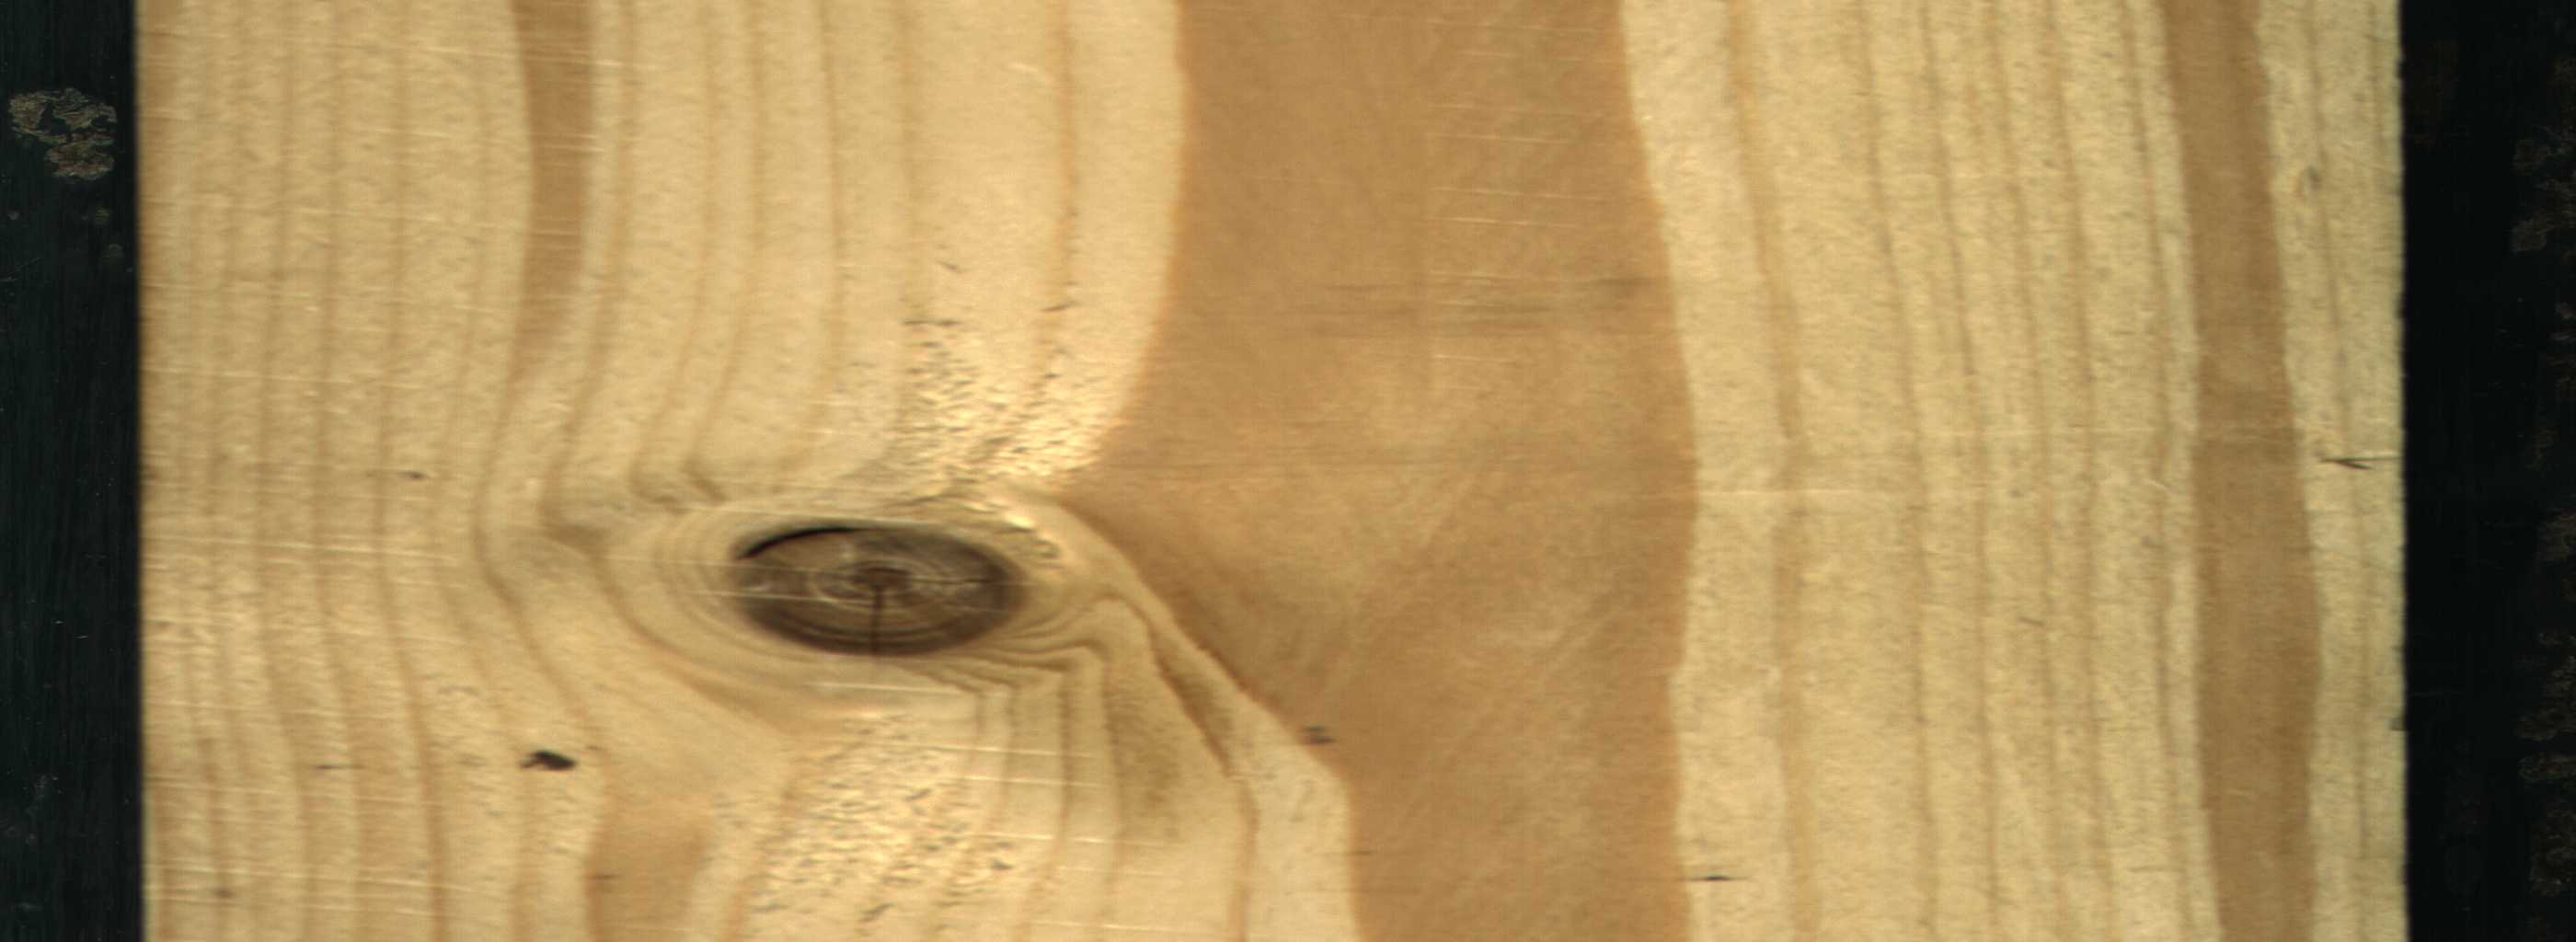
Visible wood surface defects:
Quartzity
Dead_Knot